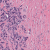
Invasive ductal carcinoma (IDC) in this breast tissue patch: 1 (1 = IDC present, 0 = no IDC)